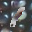
Label: 1